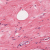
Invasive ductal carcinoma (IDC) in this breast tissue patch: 0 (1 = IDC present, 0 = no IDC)